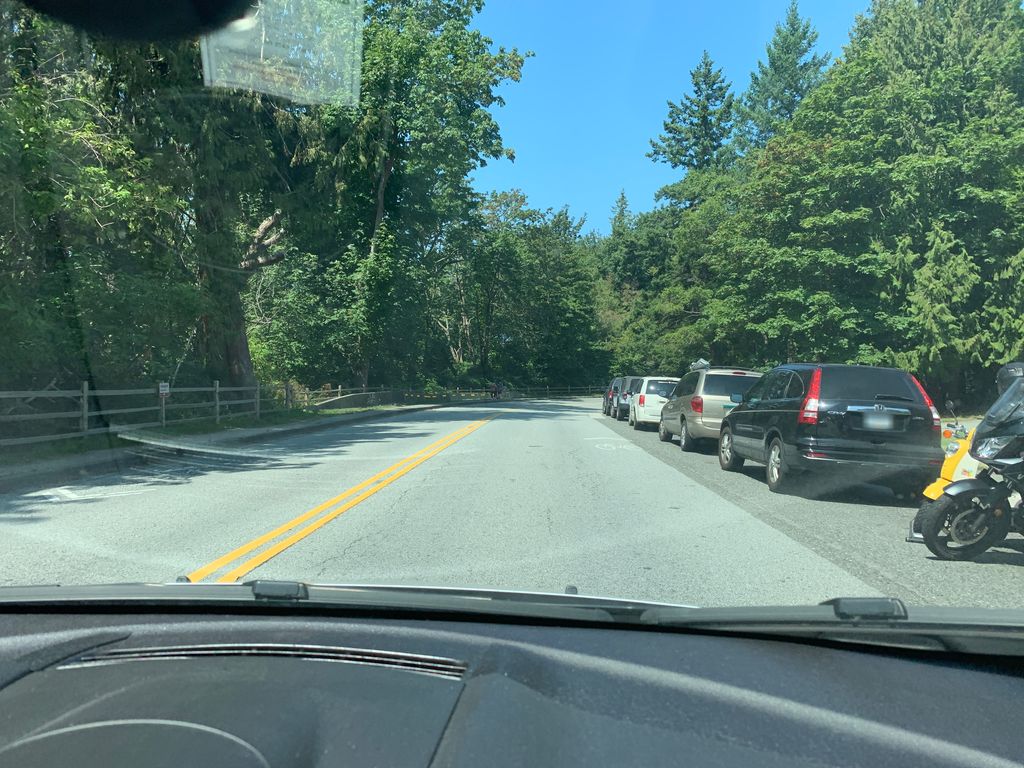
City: vancouver